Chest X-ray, PA view. Patient: 55 years old, sex M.
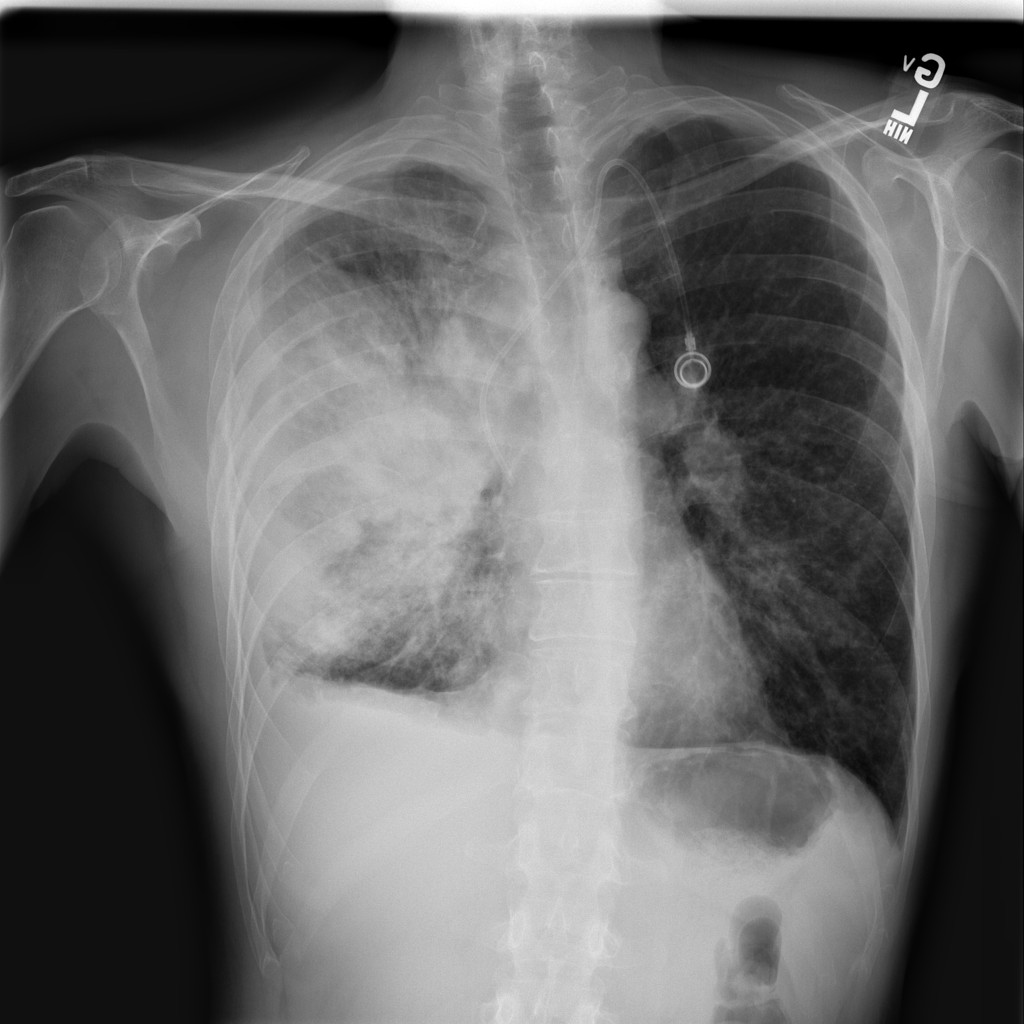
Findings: Effusion, Mass, Nodule